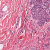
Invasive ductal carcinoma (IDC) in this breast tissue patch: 0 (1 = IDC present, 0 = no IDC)